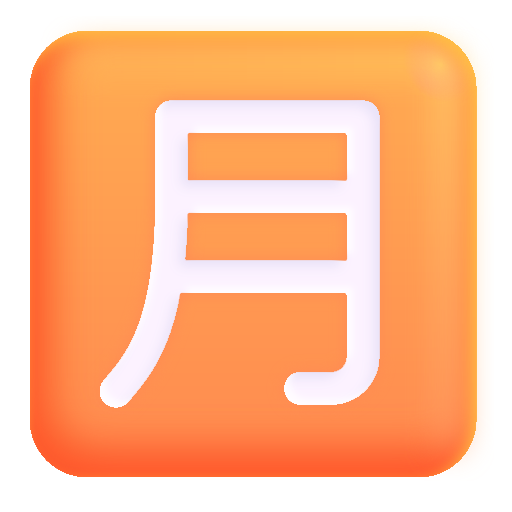
japanese monthly amount button color